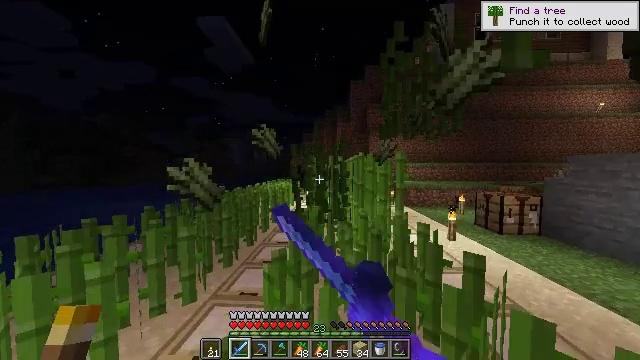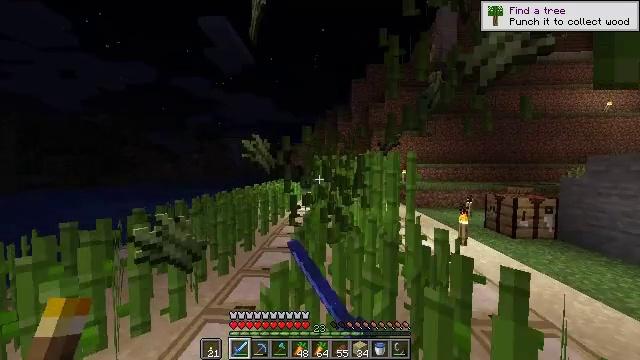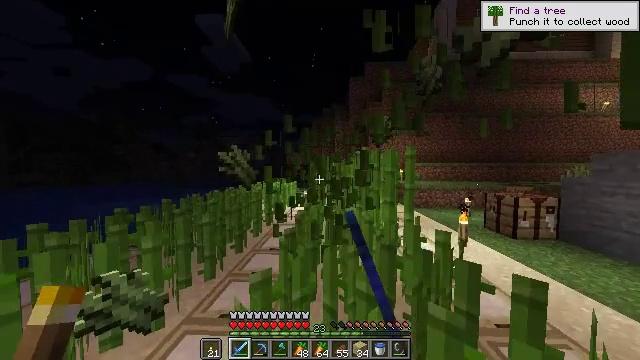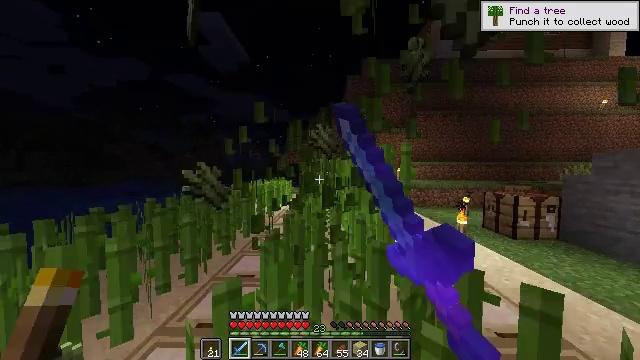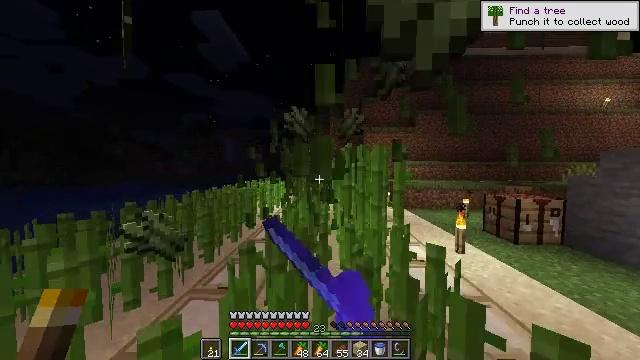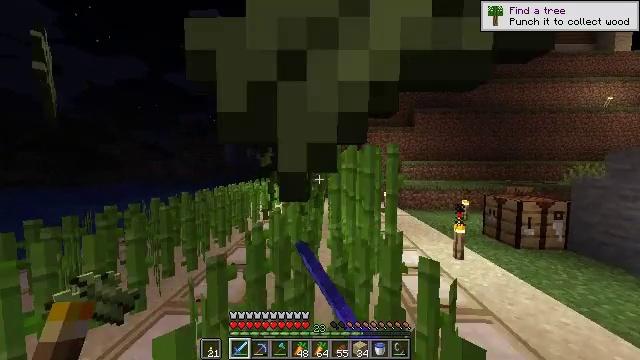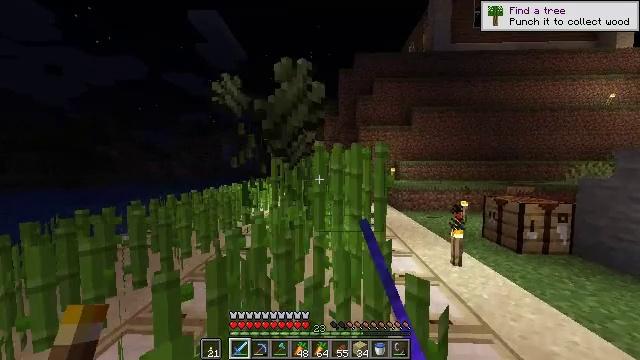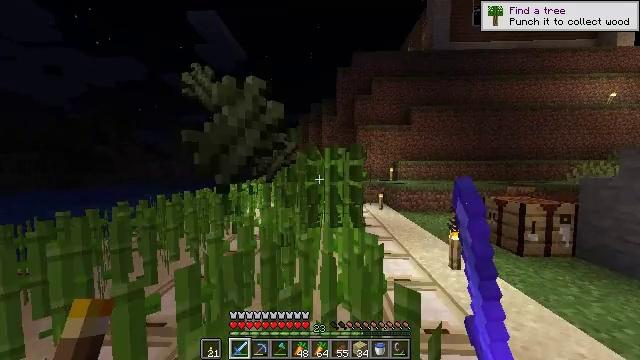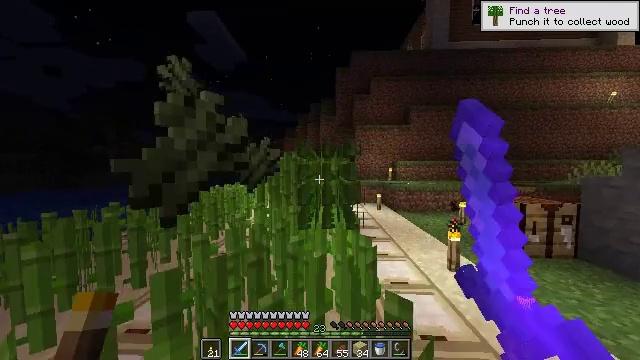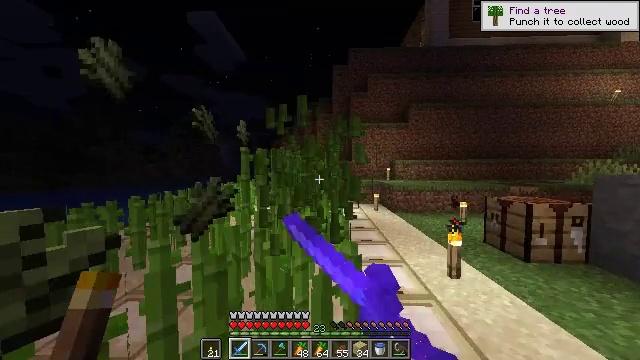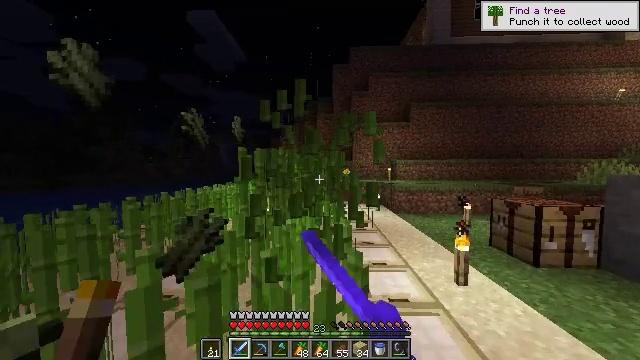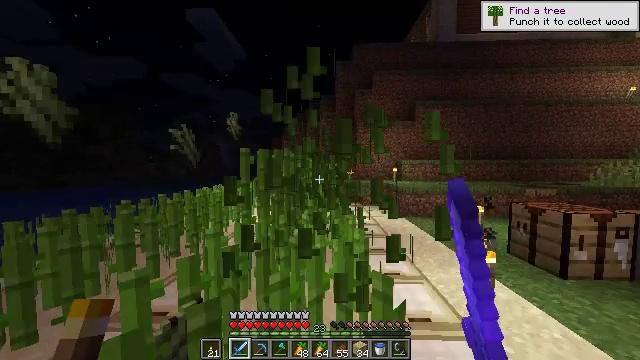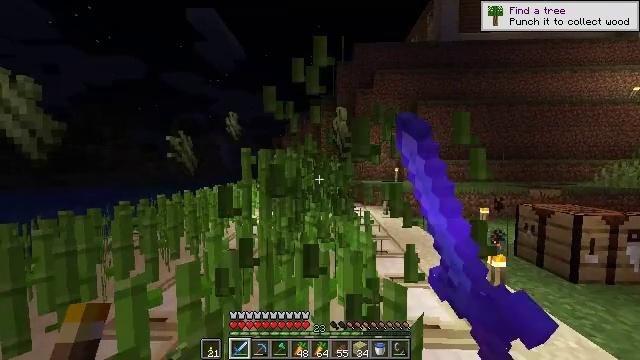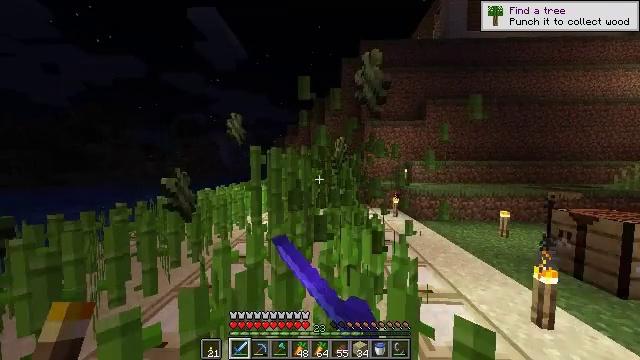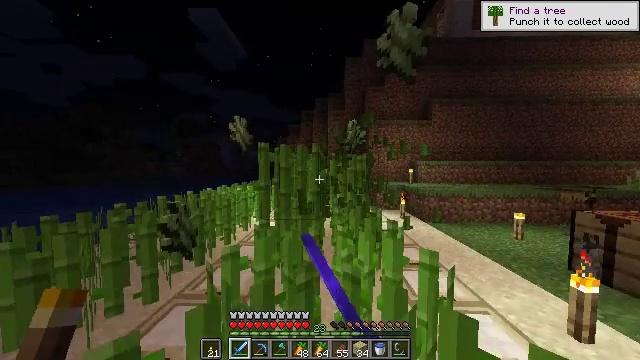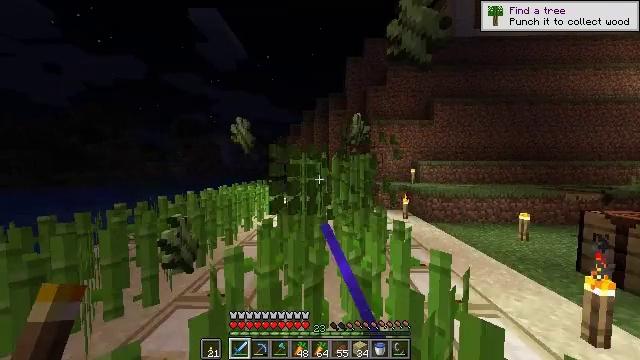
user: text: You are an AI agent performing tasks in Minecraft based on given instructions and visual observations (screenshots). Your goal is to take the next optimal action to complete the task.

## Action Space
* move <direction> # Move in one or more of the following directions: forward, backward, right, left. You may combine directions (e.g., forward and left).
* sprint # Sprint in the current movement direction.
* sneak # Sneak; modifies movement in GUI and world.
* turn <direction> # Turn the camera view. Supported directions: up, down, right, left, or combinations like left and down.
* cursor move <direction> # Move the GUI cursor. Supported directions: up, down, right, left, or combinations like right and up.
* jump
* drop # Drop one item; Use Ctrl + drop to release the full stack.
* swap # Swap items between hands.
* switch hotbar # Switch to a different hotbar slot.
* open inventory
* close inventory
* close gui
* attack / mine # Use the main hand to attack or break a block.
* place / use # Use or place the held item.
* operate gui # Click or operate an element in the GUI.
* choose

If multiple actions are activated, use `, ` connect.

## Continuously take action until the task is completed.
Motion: motion action
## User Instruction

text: Harvest sugar cane from the plant.
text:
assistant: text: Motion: move forward and move right, sprint, attack / mine
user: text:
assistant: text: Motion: move forward and move right, sprint, attack / mine
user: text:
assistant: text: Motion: move forward and move right, sprint, attack / mine
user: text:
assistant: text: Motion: move forward and move right, sprint, attack / mine
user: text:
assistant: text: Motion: move forward and move right, sprint, attack / mine
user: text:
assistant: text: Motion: move forward and move right, sprint, attack / mine
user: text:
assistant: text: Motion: move forward and move right, sprint, attack / mine
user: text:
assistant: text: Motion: move forward and move right, sprint, attack / mine
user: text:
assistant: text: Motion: move forward and move left, sprint, attack / mine
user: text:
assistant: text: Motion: move forward and move left, sprint, attack / mine
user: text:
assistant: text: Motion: move forward and move left, sprint, attack / mine
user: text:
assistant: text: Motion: move forward and move left, sprint, attack / mine
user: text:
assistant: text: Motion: move forward and move left, sprint, attack / mine
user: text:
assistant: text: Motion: move forward and move left, sprint, attack / mine
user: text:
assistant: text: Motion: move forward and move left, sprint, attack / mine
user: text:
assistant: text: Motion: move forward and move left, sprint, attack / mine
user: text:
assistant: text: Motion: move forward, sprint, attack / mine
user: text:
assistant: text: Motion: move forward and move right, sprint, attack / mine
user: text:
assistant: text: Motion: move forward and move right, sprint, attack / mine
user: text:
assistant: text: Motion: move forward and move right, sprint, attack / mine
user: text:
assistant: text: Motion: move forward and move right, sprint, attack / mine
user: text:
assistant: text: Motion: move forward and move right, sprint, attack / mine
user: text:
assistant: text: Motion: move forward and move right, sprint, attack / mine
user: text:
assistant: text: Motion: move forward and move right, sprint, attack / mine
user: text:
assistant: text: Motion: move forward and move right, sprint, attack / mine
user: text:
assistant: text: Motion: move forward and move right, sprint, attack / mine
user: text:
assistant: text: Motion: move forward and move left, sprint, attack / mine
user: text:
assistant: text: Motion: move forward and move left, sprint, attack / mine
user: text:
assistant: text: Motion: move forward and move left, sprint, attack / mine
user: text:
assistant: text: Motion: move forward and move left, sprint, attack / mine